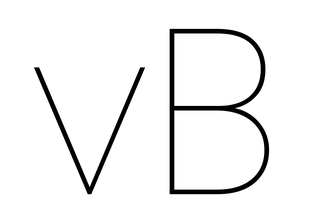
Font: Poppins-Thin